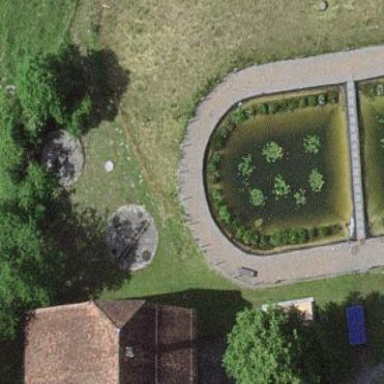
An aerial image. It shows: Pond surrounded by natural water.